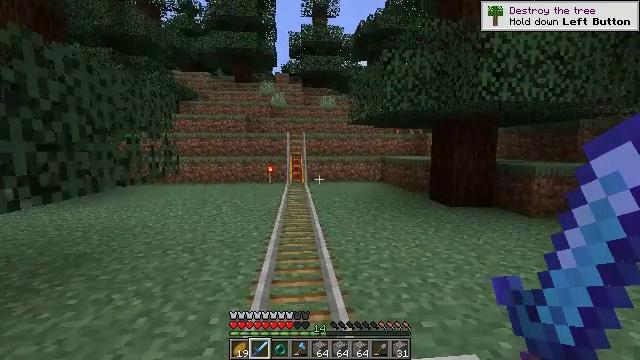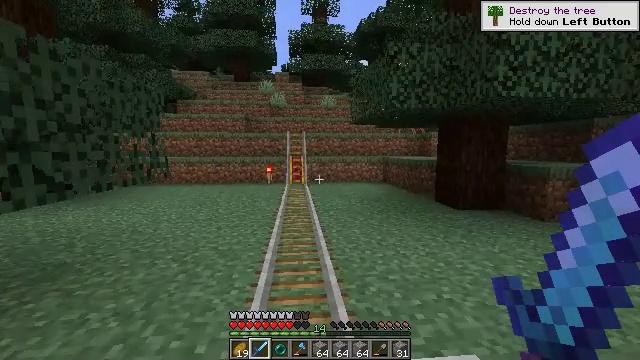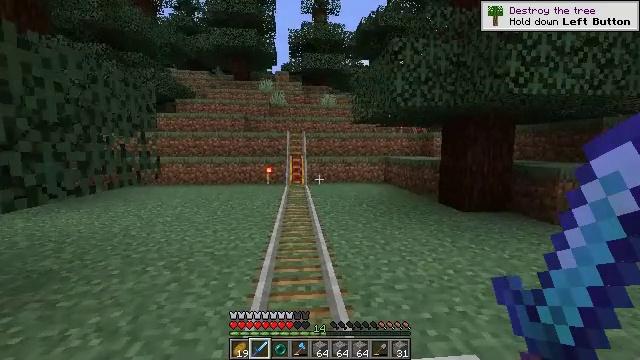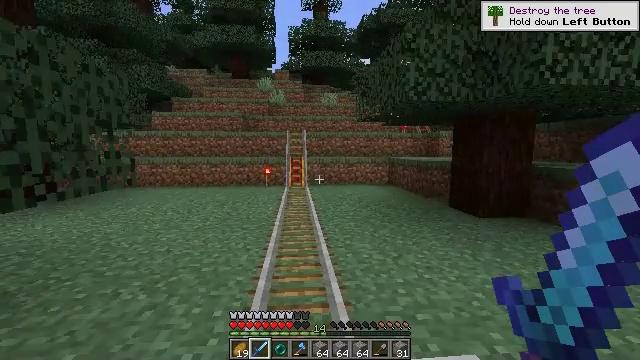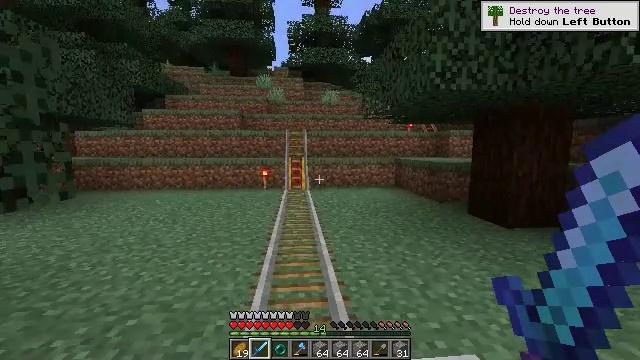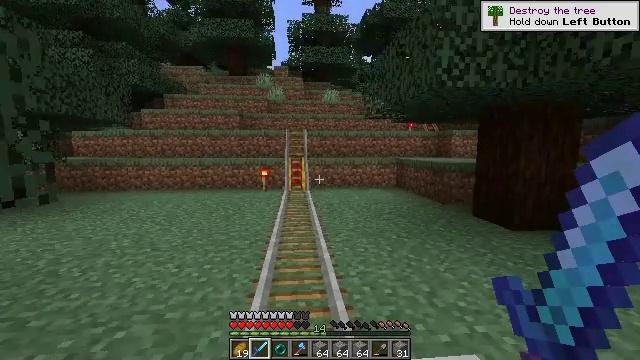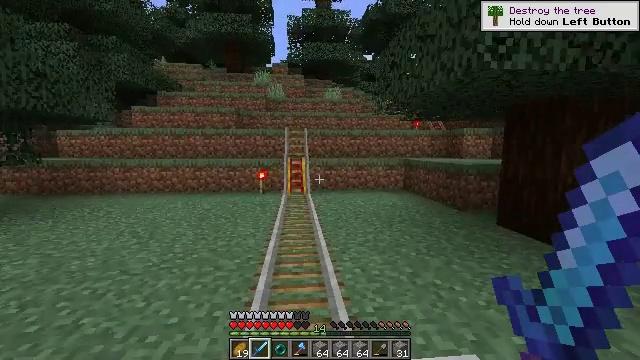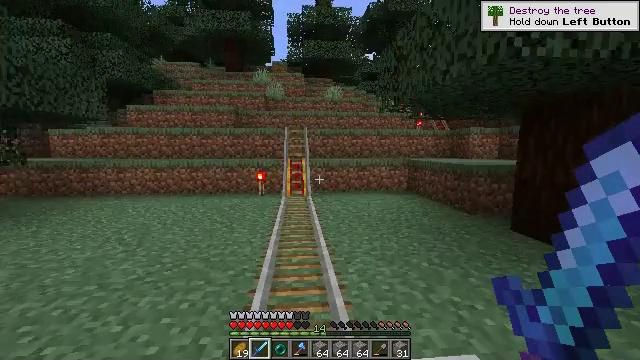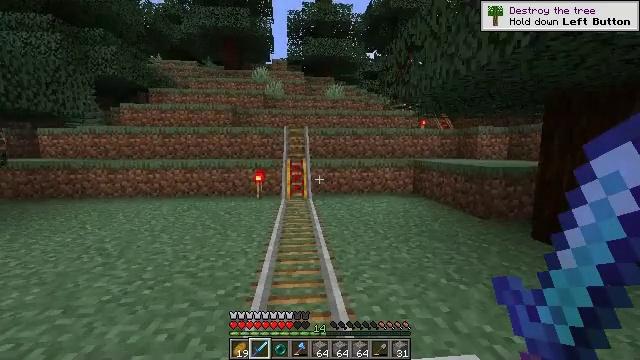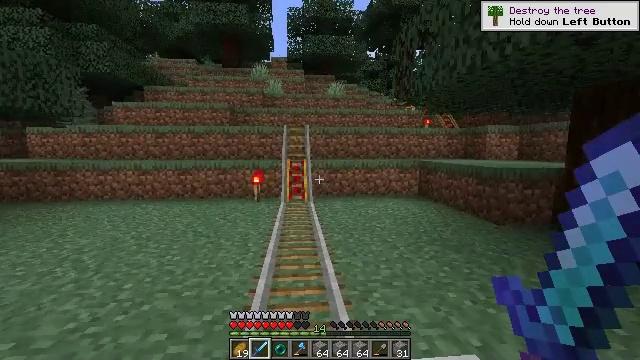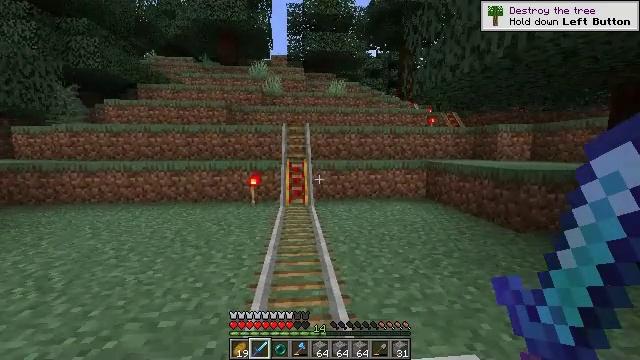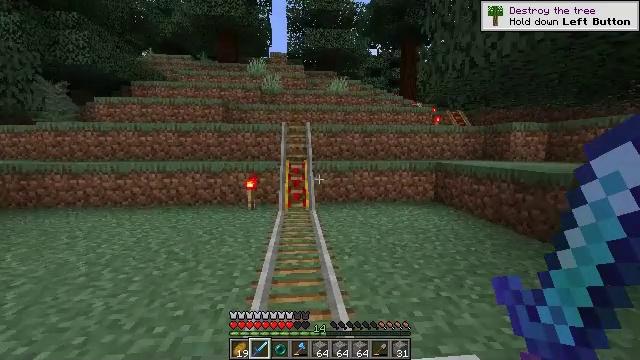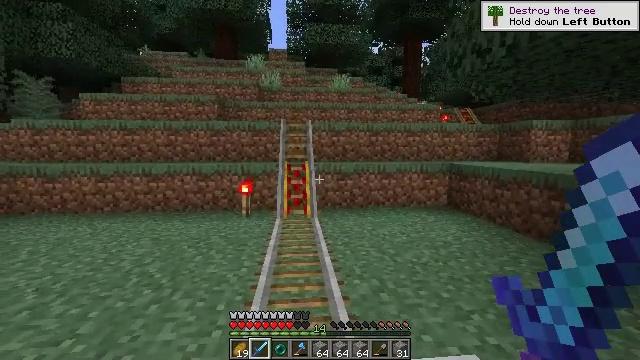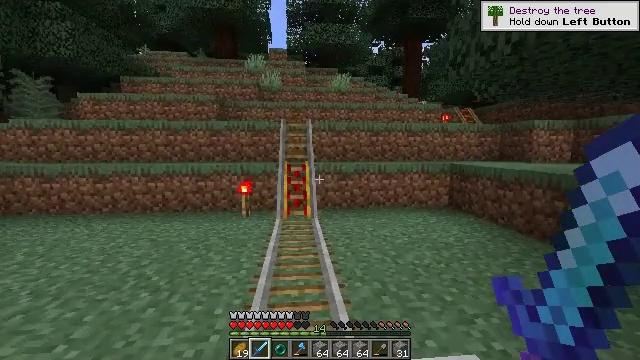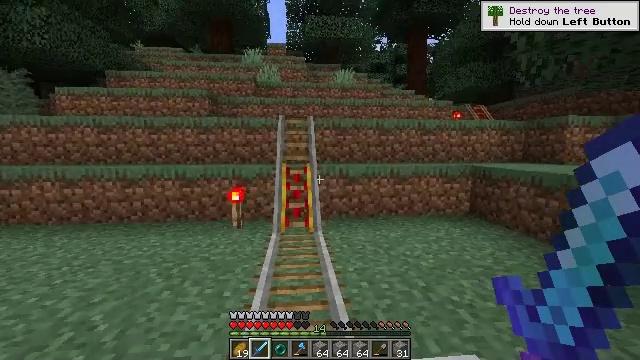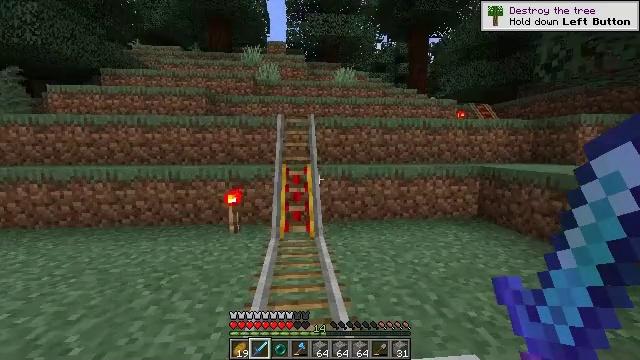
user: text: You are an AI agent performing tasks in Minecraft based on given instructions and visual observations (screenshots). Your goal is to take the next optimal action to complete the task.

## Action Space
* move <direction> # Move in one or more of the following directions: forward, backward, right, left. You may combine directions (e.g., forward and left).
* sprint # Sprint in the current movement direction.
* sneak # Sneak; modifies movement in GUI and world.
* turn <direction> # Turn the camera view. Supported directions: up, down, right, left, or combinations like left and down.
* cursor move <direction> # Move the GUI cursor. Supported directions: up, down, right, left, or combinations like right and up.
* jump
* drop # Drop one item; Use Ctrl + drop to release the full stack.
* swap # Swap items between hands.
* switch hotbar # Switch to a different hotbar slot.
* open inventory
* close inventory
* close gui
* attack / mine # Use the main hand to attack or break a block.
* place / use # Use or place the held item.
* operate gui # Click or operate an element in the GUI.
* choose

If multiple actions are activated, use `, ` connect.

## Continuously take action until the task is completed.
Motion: motion action
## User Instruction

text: Retrieve the torch.
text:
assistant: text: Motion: no_op
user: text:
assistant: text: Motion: no_op
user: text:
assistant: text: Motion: no_op
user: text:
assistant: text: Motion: no_op
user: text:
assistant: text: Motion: no_op
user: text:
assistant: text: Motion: no_op
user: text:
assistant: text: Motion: no_op
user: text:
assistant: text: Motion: no_op
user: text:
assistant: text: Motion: no_op
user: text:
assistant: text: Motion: no_op
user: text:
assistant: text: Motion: no_op
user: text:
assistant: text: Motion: no_op
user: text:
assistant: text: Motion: no_op
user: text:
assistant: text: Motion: no_op
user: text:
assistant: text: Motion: no_op
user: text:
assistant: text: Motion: no_op
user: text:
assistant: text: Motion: no_op
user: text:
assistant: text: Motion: no_op
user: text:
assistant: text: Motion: no_op
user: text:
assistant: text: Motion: no_op
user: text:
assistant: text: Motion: no_op
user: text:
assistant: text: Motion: no_op
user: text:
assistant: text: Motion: no_op
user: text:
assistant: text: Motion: no_op
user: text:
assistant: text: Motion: no_op
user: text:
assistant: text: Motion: no_op
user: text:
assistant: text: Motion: no_op
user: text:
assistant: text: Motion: no_op
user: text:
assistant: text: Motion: no_op
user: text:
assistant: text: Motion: no_op